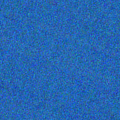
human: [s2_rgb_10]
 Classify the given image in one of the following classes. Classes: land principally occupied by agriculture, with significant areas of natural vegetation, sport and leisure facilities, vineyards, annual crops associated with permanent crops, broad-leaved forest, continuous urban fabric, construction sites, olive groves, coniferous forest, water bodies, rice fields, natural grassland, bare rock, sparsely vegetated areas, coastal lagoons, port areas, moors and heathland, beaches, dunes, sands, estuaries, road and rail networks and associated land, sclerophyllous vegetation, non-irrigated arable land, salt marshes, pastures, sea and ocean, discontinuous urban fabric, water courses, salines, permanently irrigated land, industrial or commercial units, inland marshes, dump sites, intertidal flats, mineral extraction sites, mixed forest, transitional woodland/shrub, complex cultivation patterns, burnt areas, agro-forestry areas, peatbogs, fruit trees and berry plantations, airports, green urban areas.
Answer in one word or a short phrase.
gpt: sea and ocean